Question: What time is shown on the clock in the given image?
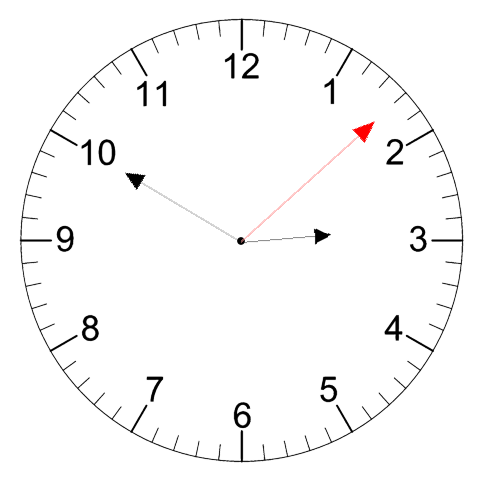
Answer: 02:50:08